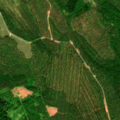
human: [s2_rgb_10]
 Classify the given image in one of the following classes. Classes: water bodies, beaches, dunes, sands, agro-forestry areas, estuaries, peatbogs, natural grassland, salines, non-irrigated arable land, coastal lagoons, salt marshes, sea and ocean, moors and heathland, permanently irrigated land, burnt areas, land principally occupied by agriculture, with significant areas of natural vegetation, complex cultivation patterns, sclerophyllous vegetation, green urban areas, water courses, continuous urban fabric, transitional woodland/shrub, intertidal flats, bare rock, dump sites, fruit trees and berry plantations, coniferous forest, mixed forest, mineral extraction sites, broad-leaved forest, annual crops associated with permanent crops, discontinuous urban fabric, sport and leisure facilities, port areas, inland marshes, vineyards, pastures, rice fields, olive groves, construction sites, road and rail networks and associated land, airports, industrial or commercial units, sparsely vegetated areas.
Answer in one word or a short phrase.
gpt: coniferous forest, mixed forest